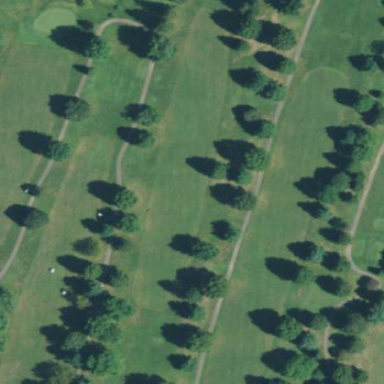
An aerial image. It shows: Golf fairway in the image.